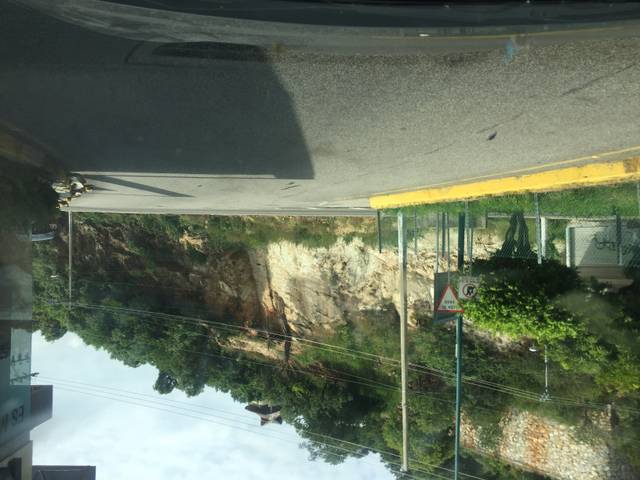
Region: Mexico
Coordinates: 16.871, -99.87